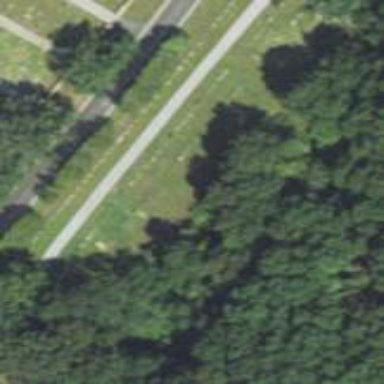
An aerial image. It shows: Cemetery area categorized as "Cemetery".